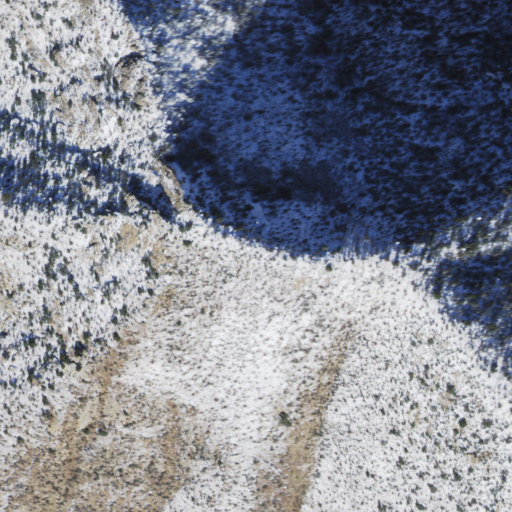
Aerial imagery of mountain in Arizona named Maverick Mountain containing evergreen forest, shrub, and grassland